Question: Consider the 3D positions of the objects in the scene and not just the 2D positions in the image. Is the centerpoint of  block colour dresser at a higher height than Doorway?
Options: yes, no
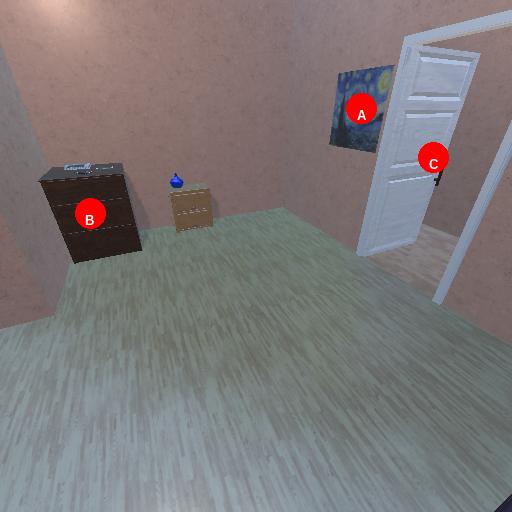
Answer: yes